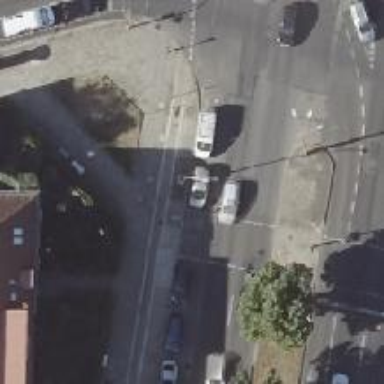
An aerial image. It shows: Footway with concrete plates for cyclists.